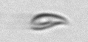
Label: Cryptophyta